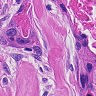
Metastatic tissue present: yes